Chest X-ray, PA view. Patient: 77 years old, sex F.
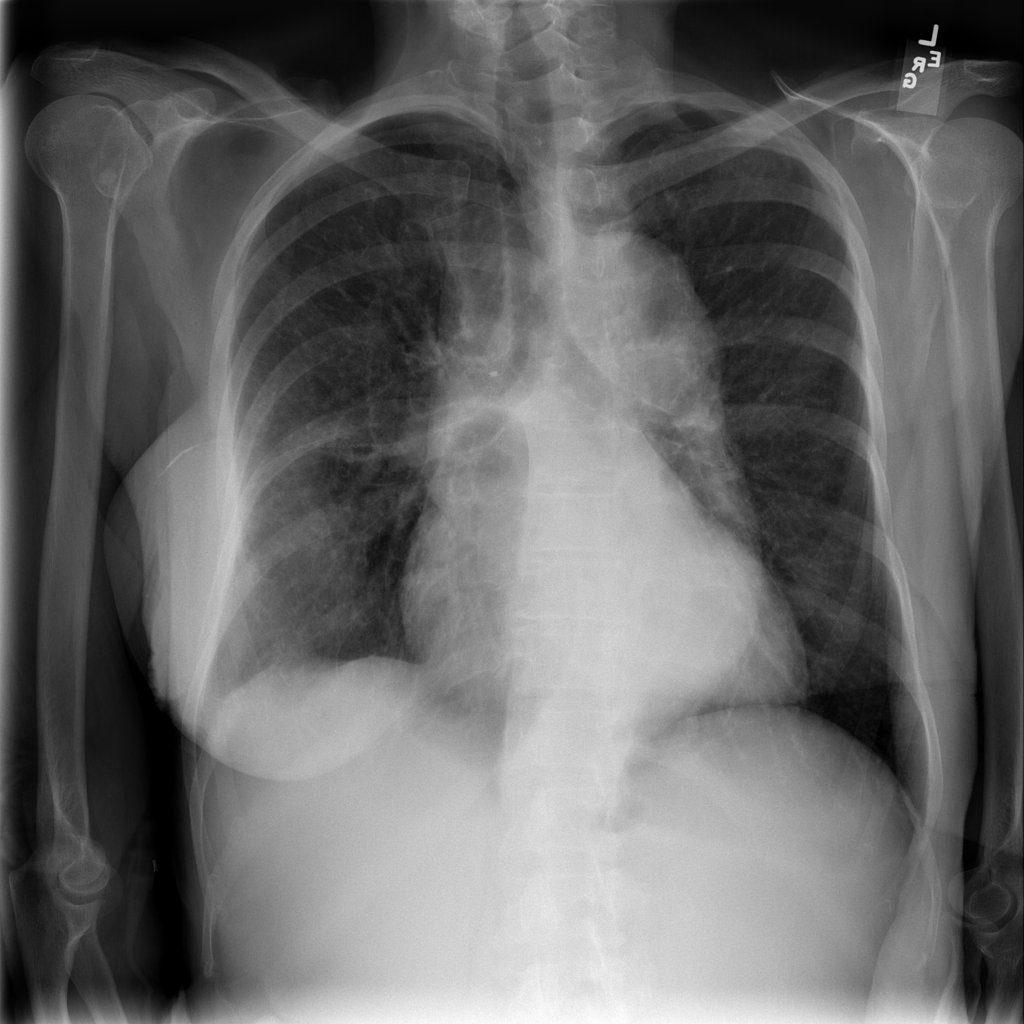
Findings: Fibrosis, Pleural_Thickening